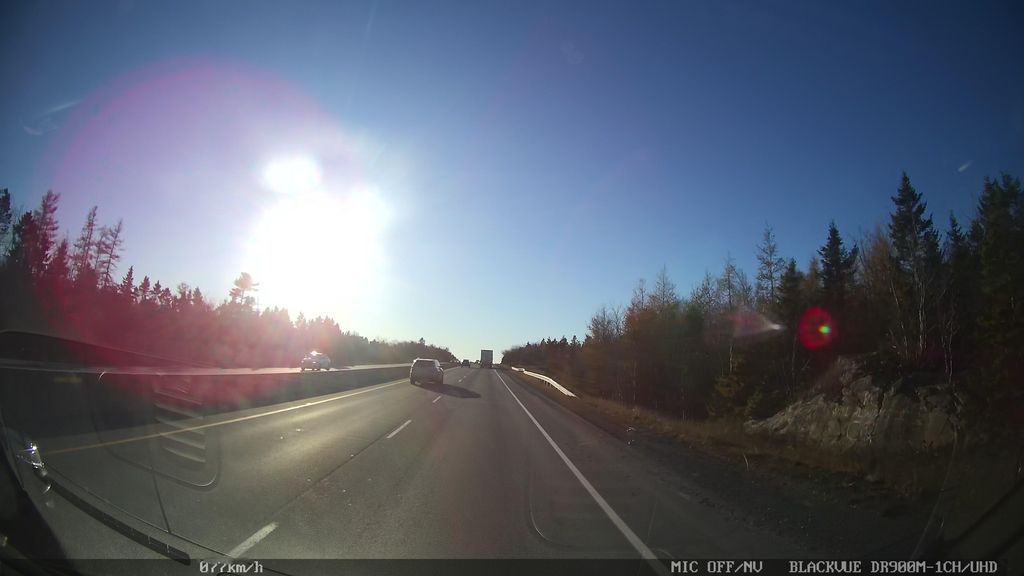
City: halifax